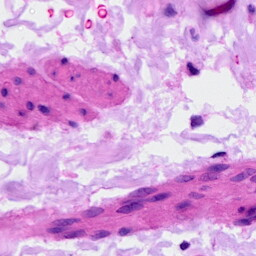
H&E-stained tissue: Ovarian